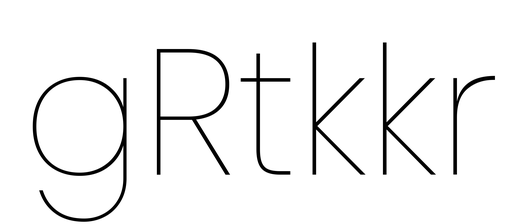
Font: Poppins-Thin